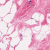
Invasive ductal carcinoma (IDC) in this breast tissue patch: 0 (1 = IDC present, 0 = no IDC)